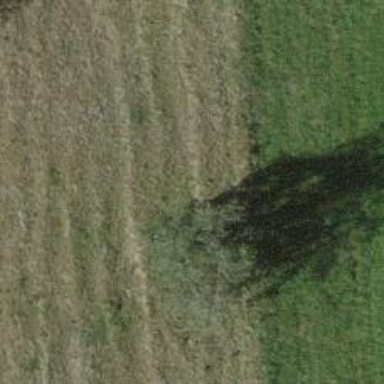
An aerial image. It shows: Single tag "natural: tree."